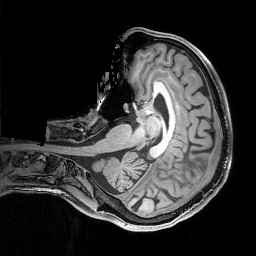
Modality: T1w
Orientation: axial
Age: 25
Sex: male
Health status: healthy